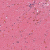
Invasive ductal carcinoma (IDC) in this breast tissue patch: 0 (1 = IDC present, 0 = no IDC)